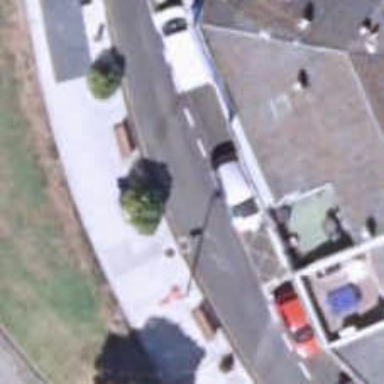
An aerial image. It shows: Asphalt road in living street.